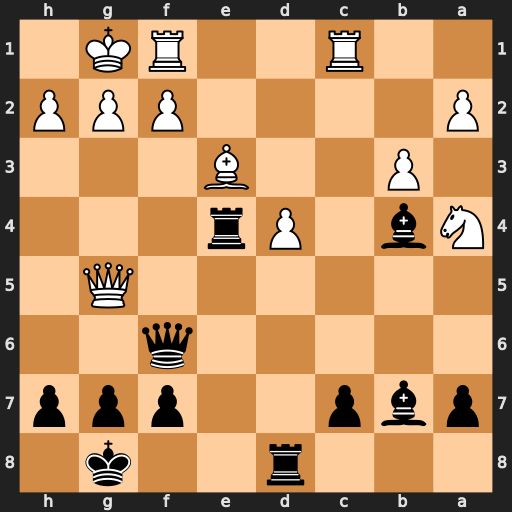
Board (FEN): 3r2k1/pbp2ppp/5q2/6Q1/Nb1Pr3/1P2B3/P4PPP/2R2RK1
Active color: b
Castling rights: -
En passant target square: -
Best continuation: Qxg5 Bxg5 Rg4 g3 Rxg5